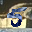
Label: 5